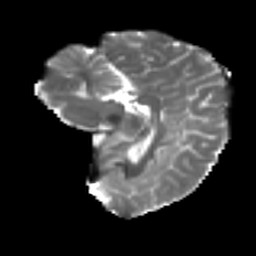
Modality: T2w
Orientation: sagittal
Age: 39
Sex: female
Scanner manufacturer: ge
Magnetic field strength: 3 T
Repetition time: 7.8 s
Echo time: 0.0609 s